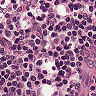
Metastatic tissue present: no